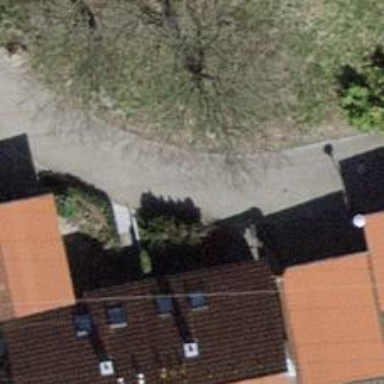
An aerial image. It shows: Residential road with paving stones surface. There is no sidewalk along the road.